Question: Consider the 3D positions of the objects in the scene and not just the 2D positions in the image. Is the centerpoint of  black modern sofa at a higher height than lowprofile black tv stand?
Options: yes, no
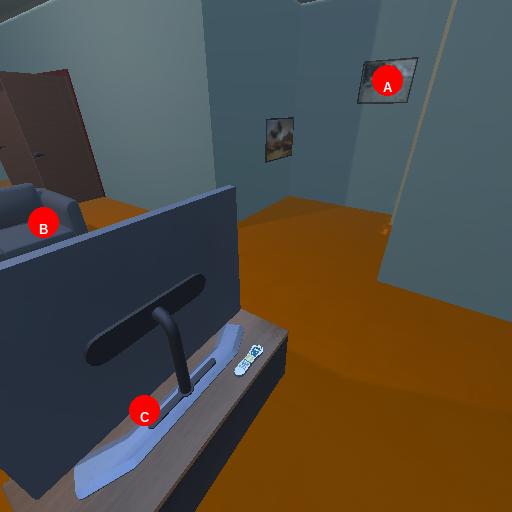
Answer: yes